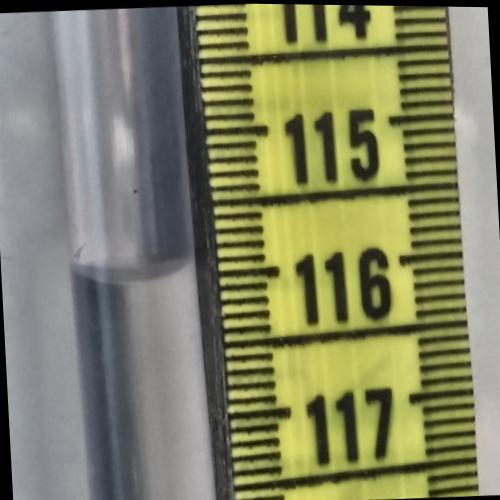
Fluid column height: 115.9 cm